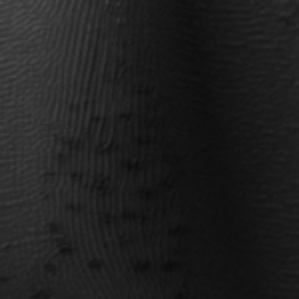
Label: frost